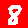
Digit: 8